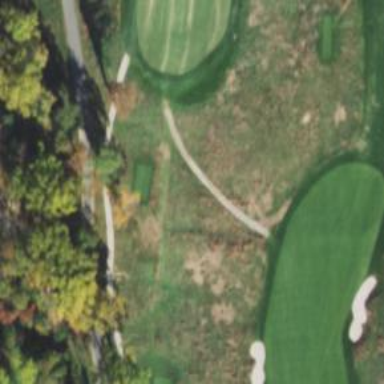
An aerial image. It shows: Pathway for golfing.